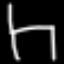
Label: chair